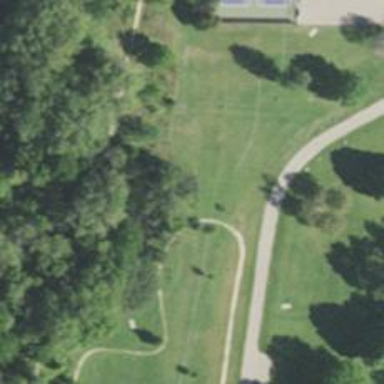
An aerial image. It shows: Disc golf basket.